Question: I'm trying to capture changes of 'checkbox' in popup of my Chrome Extension. Documentation <URL>:
> Inline JavaScript will not be executed
There is an example provided on the same page, but it for 'button'. I don't know how to modify it so it would capture chekbox's state changes.
'''
document.addEventListener('DOMContentLoaded', function () {
document.querySelector('button').addEventListener('click', clickHandler);
});
'''

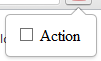
Answer: Had the same problem but reference a very helpful site which list events in Javascript. After doing a quick search (Ctrl+F) for the keyword "check" I found the "change" event listed...supposedly compatible with most browsers. Sure enought it was there, so my assumption is that maybe there is a "change event" for checkboxes. Low and behold just test it and it seems to work. Here is your code revised a little and the link of events (<URL>:
Example of html from popup.html
'''
<div class="menu" >
<input type="checkbox" id="showAlert" name="showAlert"/>
<label for="showAlert"><nobr>Show Alert</nobr></label></div>
'''
Example of code snippet from popup.js
'''
document.addEventListener('DOMContentLoaded', function () {
document.querySelector('#showAlert').addEventListener('change', changeHandler);
});
'''
Of course you will need to pass this into a function like:
'''
function changeHandler(){
//Do Something...maybe another function showAlert(), for instance
if(showAlert.checked){
//do something
}
else{
//do something else
}
}
'''
I just glanced back at this article and it appears this is likely going to become deprecated. Hence forward you may wish to use the MutationObserver (<URL>.